Question: I have a spreadsheet with two columns (A and B). I would like to (FOR) loop through column B until two or more of the cell values match. For the cells that match in column B, I would like to loop through their corresponding values in column A. If their corresponding values are not identical, I want all of the rows involved to be highlighted.
I know it's not right/complete, but below is the basic structure I would like to follow. Any and all help is greatly appreciated. Thank you.
'''
Sub MySUb()
Dim iRow As Integer
For iRow = 2 To ActiveSheet.UsedRange.Rows.Count
If Trim(range("A" & iRow)) <> "" And Trim(range("B" & iRow)) = Trim(range("B" & iRow)) Then
range("A" & iRow, "B" & iRow).Interior.ColorIndex = 6
End If
Next
End Sub
'''

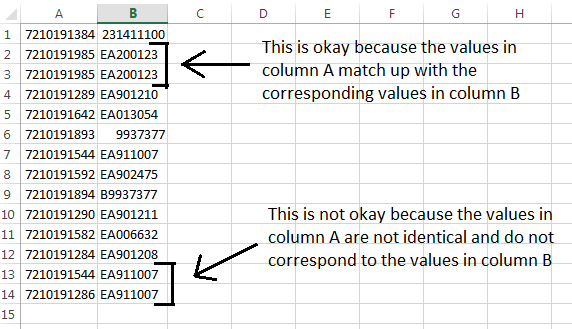
Answer: You can first sort based on Column B, then modify your code to:
'''
Sub MySUb()
Dim iRow As Integer
For iRow = 1 To ActiveSheet.UsedRange.Rows.Count
If Trim(Range("A" & iRow).Text) <> "" And _
Trim(Range("B" & iRow).Text) = Trim(Range("B" & iRow + 1).Text) And _
Trim(Range("A" & iRow).Text) <> Trim(Range("A" & iRow + 1).Text) Then
Range("A" & iRow, "B" & iRow).Interior.ColorIndex = 6
Range("A" & iRow + 1, "B" & iRow + 1).Interior.ColorIndex = 6
End If
Next
End Sub
'''

Here is a better solution which can handle the case where in column B there >2 matching cells, but the corresponding cells in A do not match (i.e. at least one of them is different). In this case of those cells are marked.
'''
Sub MySUb()
Dim iRow As Integer
Dim jRow As Integer
Dim kRow As Integer
For iRow = 1 To ActiveSheet.UsedRange.Rows.Count
'If Trim(Range("A" & iRow).Text) <> "" Then
For jRow = iRow To ActiveSheet.UsedRange.Rows.Count 'Finds the last non-matching item in B
If Trim(Range("B" & jRow).Text) <> Trim(Range("B" & iRow).Text) Then
Exit For
End If
Next jRow
For kRow = iRow To jRow - 1
If Trim(Range("A" & iRow).Text) <> Trim(Range("A" & kRow).Text) Then
Range("A" & iRow, "B" & kRow).Interior.ColorIndex = jRow + 1 'Or can be 6
End If
Next kRow
Next iRow
End Sub
'''